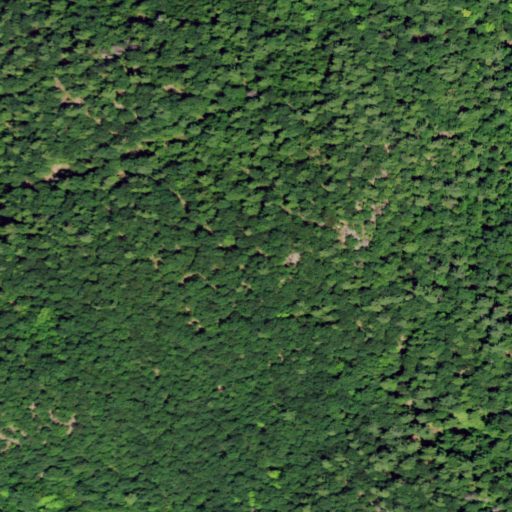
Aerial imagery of mountain in New York named Dixon Hill containing deciduous forest, mixed forest, and evergreen forest